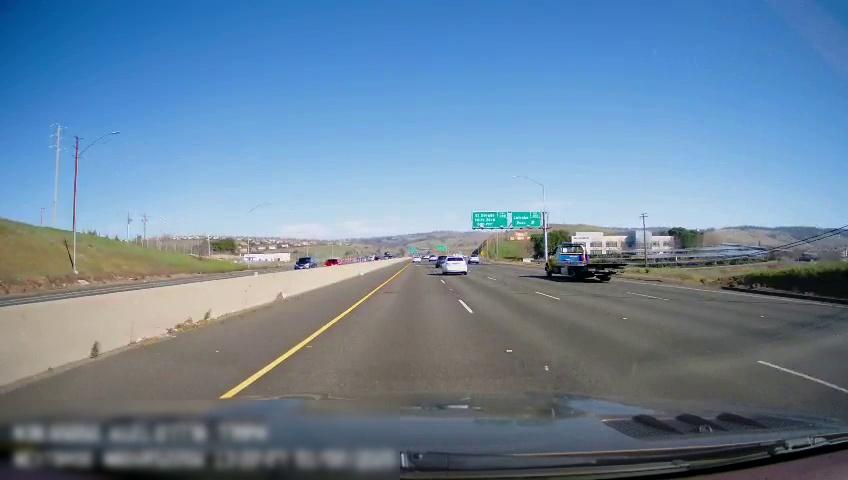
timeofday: Day
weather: Sunny
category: Drivable Space
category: Drivable Space
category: Vehicles | SUV
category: Vehicles | Car
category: Vehicles | Car
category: Vehicles | Car
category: Vehicles | Other LV
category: Vehicles | SUV
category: Lanes | Current Lane
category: Lanes | Current Lane
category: Lanes | Alternate Lane
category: Lanes | Alternate Lane
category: Lanes | Alternate Lane
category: Lanes | Opposite Lane
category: Traffic | Signs
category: Traffic | Signs